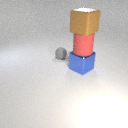
large blue metal cube below large brown rubber cube